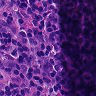
Metastatic tissue present: no